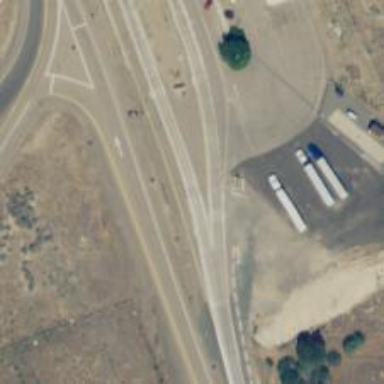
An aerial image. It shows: Asphalt road leading to weigh station.